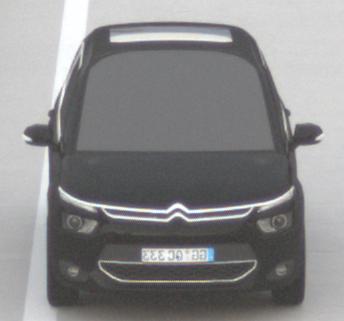
Make: Citroen
Model: Grand C4 Picasso VTi 120
Detailed model: Grand C4 Picasso (II)
Model produced from: 2013/10
Model produced until: 2015/02
Doors: 5
Color: black
Road condition: dry road
Daytime: sunrise or sunset
Contrast: low contrast